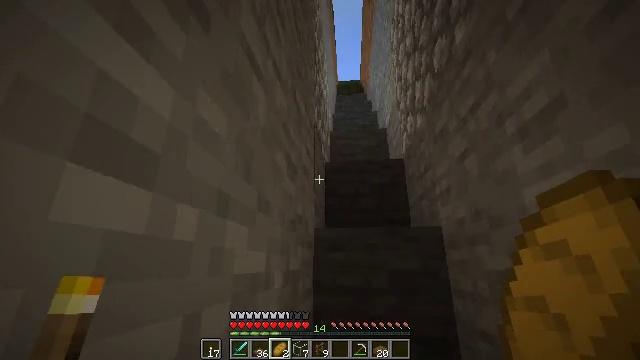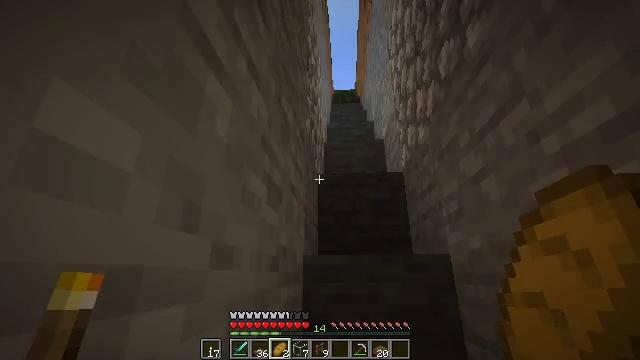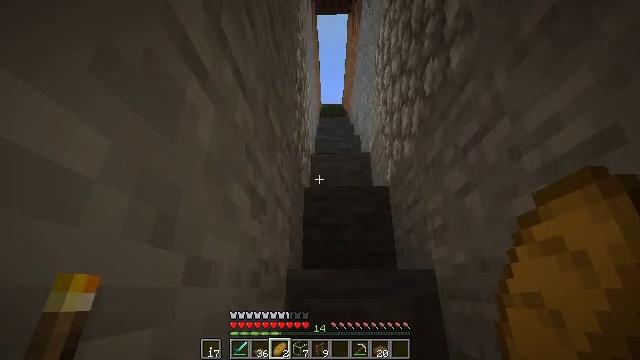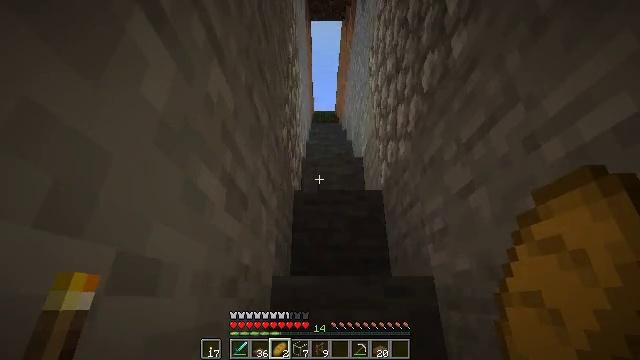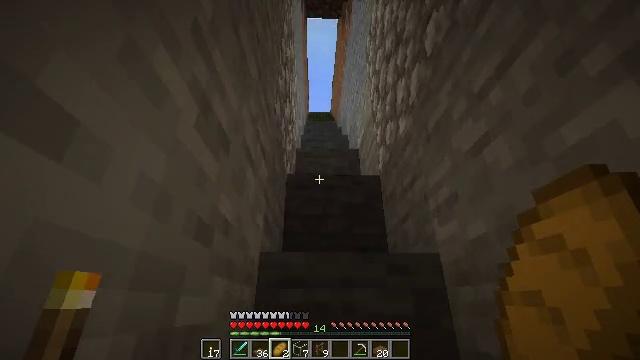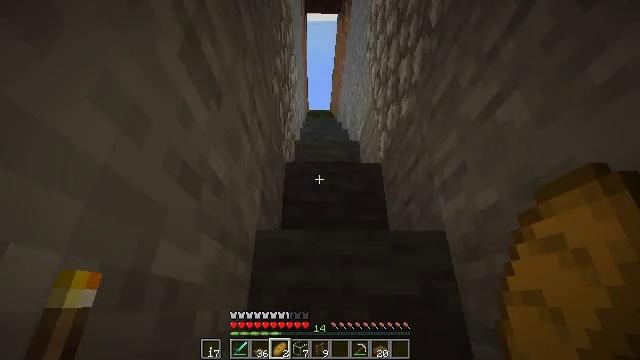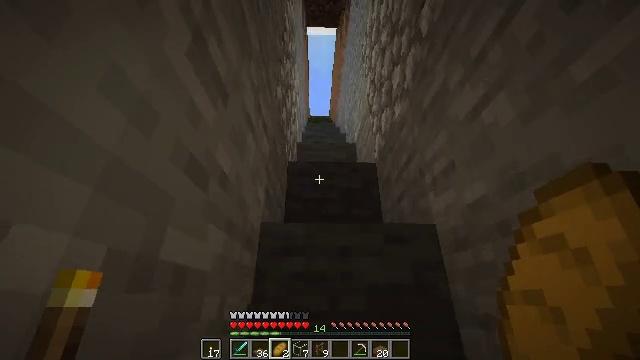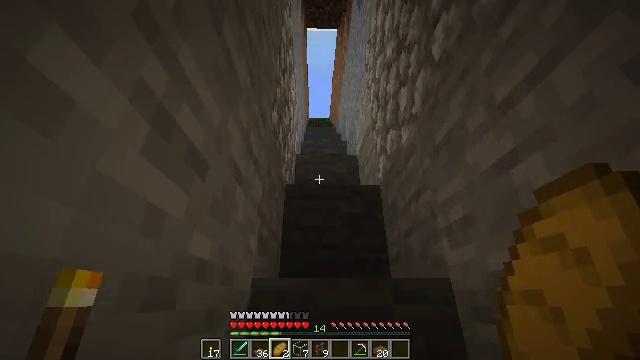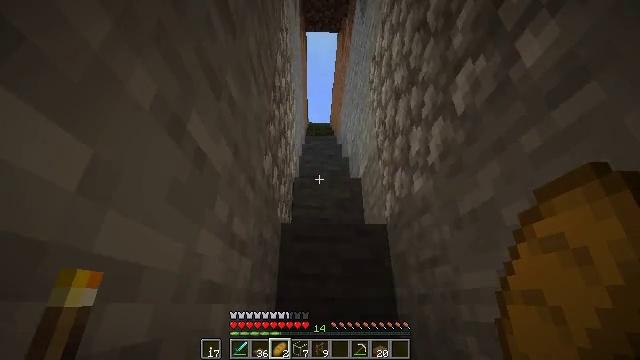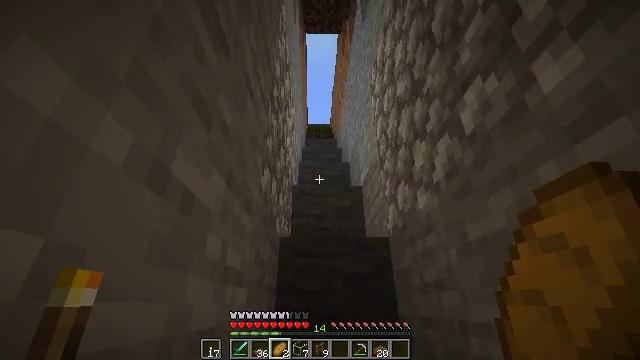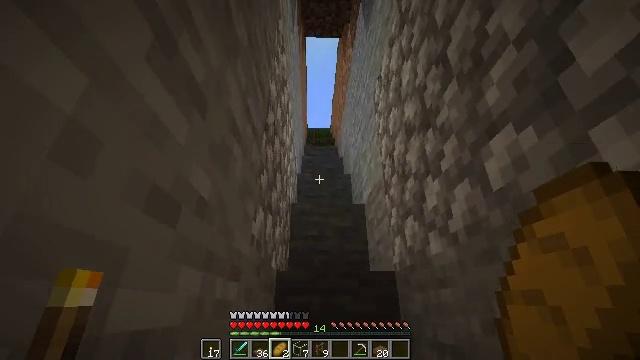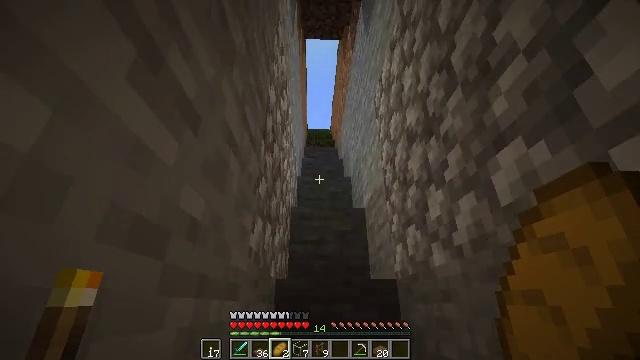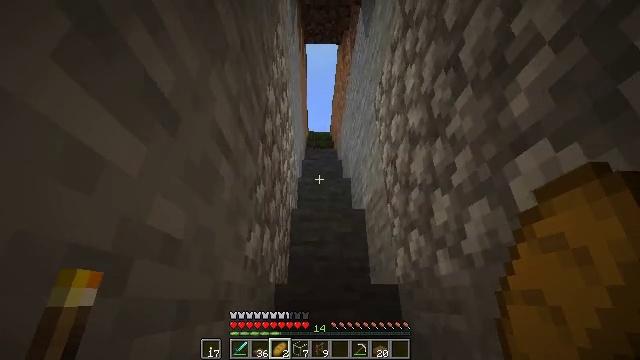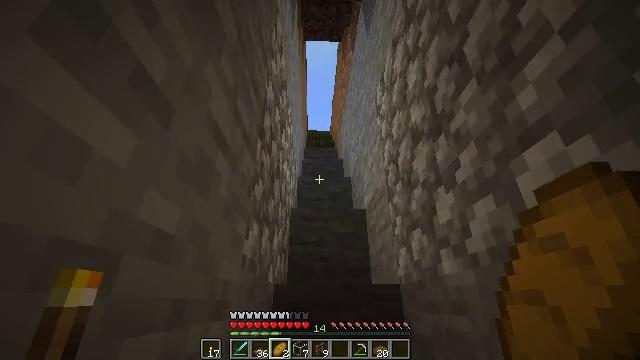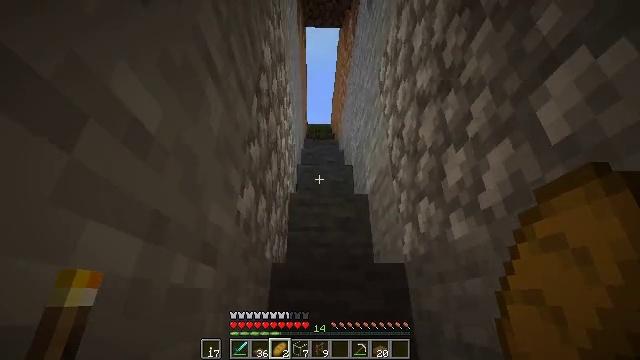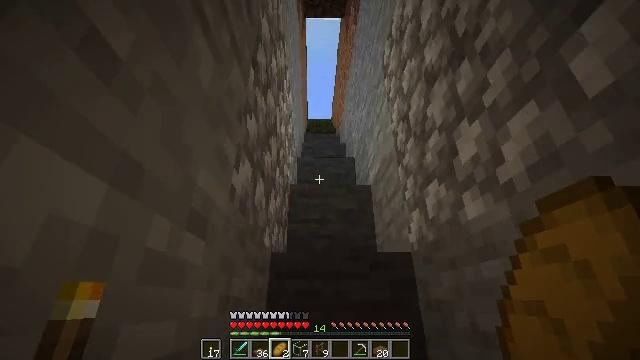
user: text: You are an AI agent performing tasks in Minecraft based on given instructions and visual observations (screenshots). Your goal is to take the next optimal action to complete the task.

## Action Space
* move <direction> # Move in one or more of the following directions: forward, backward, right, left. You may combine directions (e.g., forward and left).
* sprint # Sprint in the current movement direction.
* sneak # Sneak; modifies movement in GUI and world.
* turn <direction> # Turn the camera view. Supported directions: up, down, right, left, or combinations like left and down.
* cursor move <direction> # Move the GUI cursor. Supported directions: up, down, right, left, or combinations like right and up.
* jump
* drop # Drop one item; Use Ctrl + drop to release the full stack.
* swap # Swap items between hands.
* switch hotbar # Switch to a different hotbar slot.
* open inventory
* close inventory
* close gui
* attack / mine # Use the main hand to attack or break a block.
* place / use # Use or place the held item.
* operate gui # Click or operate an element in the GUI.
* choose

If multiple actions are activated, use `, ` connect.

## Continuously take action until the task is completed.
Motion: motion action
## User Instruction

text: Arrange stone bricks to craft stone brick stairs.
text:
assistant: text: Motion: move forward, turn right and up, jump
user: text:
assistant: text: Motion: move forward, turn right and up, jump
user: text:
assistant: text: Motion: move forward, turn right and up, jump
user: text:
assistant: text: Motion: move forward, turn right and up, jump
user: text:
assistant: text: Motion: move forward, sprint, jump
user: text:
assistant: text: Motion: move forward, sprint, jump
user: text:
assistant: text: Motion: move forward, sprint, jump
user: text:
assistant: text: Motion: move forward, sprint, jump
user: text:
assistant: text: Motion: move forward, jump
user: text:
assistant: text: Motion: move forward, jump
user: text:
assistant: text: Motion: move forward, jump
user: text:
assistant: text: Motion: move forward, jump
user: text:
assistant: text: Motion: move forward, jump
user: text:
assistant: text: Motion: move forward, jump
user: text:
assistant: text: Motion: move forward, sprint, jump
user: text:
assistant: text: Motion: move forward, sprint, jump
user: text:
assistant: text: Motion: move forward, sprint, jump
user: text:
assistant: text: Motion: move forward, sprint, jump
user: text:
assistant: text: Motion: move forward, jump
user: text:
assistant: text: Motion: move forward, jump
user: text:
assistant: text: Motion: move forward, jump
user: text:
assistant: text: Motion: move forward, sprint, jump
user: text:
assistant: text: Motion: move forward, sprint, jump
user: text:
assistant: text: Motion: move forward, sprint, jump
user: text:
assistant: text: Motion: move forward, sprint, jump
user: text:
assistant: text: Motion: move forward, jump
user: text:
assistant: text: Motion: move forward, jump
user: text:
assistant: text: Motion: move forward, jump
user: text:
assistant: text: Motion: move forward, sprint, jump
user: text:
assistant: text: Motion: move forward, sprint, jump